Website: walmart
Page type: account-selection
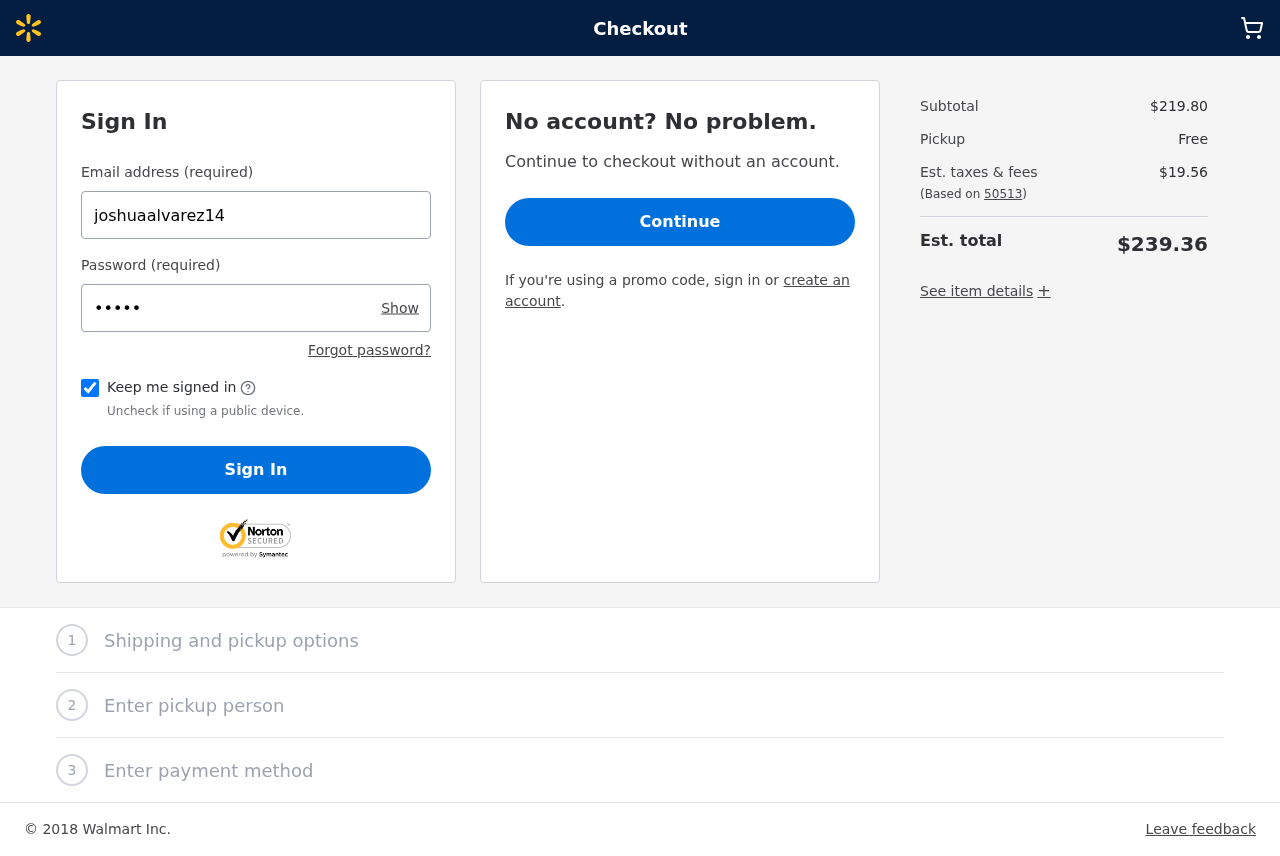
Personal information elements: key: PII_LOGIN_USERNAME
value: joshuaalvarez14
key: PII_POSTCODE
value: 50513
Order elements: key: ORDER_SUBTOTAL
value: $219.80
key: ORDER_TAX
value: $19.56
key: ORDER_TOTAL
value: $239.36